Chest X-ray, AP view. Patient: 45 years old, sex M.
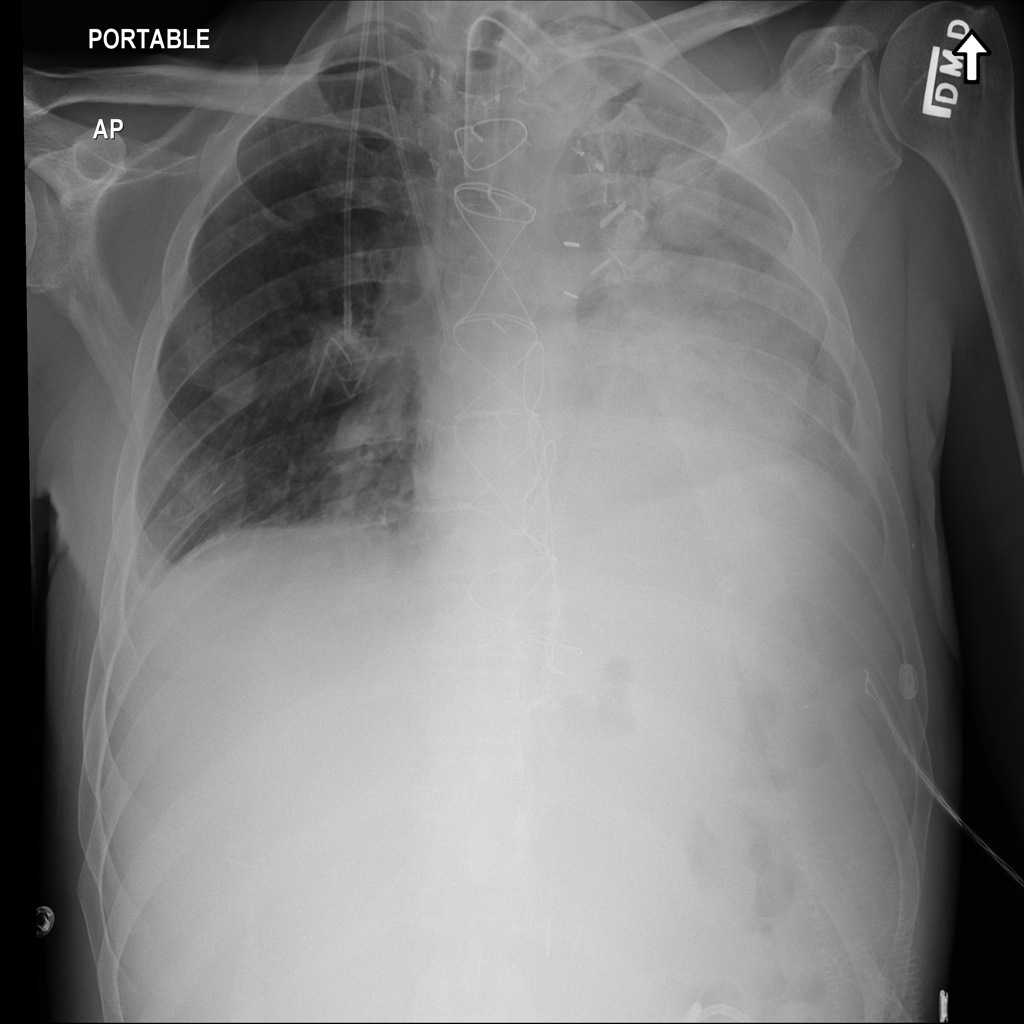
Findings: Mass, Nodule